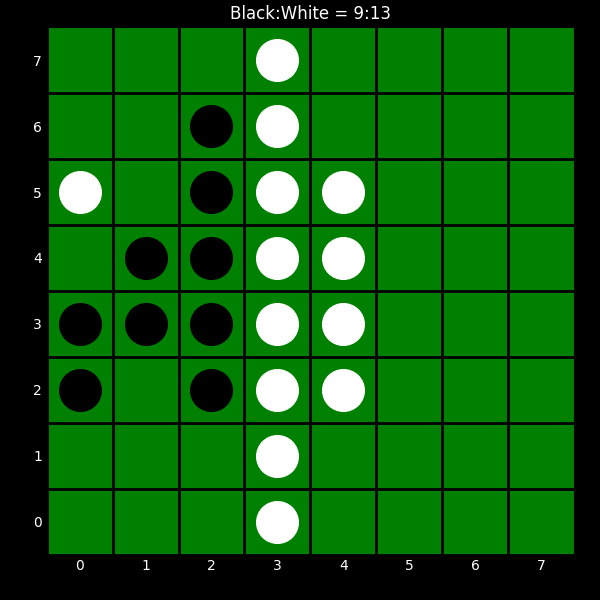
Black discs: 9
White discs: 13